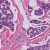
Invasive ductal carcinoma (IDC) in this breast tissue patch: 1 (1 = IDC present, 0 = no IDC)